Interaction volume radius: 10 \u00c5
Interaction volume height: 15 \u00c5
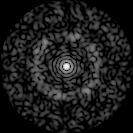
Disorder parameter: 0.8329